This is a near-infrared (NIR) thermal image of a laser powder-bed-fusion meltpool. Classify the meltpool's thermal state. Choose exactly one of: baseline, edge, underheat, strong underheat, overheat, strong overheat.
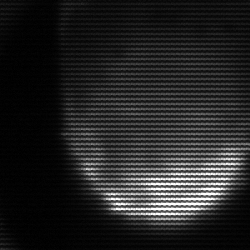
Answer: edge